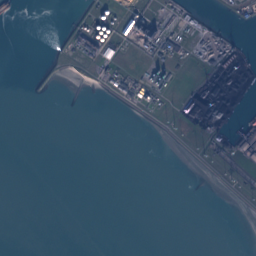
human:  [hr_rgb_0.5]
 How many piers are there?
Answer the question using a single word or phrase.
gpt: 3

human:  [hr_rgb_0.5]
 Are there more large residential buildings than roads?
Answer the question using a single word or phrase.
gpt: no

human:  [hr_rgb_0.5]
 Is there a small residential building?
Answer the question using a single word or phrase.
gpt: yes

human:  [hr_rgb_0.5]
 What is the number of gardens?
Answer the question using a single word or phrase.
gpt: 3

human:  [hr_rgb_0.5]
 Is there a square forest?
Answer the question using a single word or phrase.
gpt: no

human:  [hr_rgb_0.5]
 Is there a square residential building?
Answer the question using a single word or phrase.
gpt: yes

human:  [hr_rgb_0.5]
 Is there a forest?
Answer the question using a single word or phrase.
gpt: yes

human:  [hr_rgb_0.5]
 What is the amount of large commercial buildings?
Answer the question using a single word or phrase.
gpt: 1

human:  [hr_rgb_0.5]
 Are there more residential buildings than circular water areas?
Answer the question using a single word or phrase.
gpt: yes

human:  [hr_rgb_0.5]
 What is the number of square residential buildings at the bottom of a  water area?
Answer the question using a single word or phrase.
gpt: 44

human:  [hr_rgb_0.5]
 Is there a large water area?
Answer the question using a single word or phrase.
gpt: yes

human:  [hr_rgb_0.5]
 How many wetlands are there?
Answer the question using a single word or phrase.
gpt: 3

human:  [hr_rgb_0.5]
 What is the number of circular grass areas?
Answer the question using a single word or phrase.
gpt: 0

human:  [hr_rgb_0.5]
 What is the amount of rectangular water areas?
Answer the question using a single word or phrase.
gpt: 3

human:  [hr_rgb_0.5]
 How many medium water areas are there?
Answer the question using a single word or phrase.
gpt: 1

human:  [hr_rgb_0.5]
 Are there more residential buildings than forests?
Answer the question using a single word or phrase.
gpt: yes

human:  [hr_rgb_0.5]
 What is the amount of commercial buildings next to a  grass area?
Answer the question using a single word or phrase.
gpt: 33

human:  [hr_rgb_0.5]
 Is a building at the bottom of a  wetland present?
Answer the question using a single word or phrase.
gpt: yes

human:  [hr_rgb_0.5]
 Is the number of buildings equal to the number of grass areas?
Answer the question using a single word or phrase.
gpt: no

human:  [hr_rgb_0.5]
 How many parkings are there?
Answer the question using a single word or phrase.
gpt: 1

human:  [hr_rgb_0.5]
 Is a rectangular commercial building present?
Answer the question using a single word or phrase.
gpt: yes

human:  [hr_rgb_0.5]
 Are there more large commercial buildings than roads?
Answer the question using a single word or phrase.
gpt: no

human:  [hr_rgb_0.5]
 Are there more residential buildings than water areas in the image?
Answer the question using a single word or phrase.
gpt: yes

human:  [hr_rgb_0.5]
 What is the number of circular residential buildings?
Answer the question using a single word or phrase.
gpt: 44

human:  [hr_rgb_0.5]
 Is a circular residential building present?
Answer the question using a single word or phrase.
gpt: yes

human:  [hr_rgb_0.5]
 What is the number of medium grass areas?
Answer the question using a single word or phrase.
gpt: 4

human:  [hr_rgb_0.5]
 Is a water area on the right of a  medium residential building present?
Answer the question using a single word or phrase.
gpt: yes

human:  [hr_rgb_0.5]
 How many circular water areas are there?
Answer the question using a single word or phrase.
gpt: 0

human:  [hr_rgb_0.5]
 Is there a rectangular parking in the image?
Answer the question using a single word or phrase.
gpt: no

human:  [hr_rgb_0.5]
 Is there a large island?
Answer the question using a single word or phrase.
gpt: yes

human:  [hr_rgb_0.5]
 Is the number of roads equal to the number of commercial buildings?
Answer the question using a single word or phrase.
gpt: no

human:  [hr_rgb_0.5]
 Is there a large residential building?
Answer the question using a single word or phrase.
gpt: yes

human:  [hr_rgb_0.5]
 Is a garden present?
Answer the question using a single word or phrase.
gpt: yes

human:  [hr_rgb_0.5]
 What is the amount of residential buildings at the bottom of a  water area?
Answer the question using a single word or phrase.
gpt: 219

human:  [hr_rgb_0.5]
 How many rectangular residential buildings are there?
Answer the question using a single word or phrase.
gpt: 185

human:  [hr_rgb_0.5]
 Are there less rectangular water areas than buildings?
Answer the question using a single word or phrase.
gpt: yes